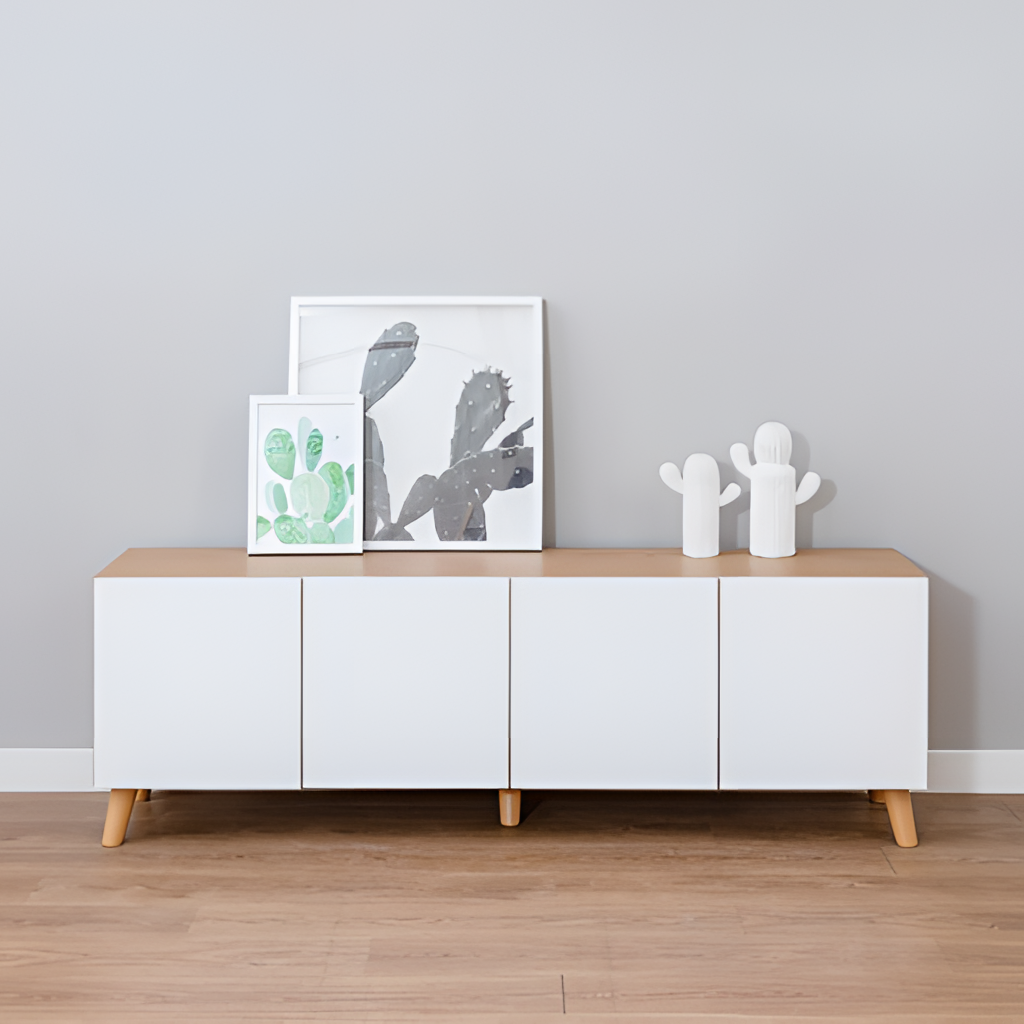
living room, wood cabinet, wood flooring, with plank pattern, contemporary, gray paint wallpaper, with solid pattern